Question: I imported two data tables, say, "Baseball player data" and "Baseball team data." And I created one bar chart, manipulated the horizontal categories and vertical values...colors...titles...etc. for "Baseball player data."

And then I decide to work on "Baseball team data," and after playing around with it, I come back to "Baseball player data" data table. When I come back, all the work I did on it were all deleted, and refreshed to its default setting.
Is there any way that I can retain what I've been doing on the first data table, after I changed to the other data table, other than creating two separate bar charts? Thank you
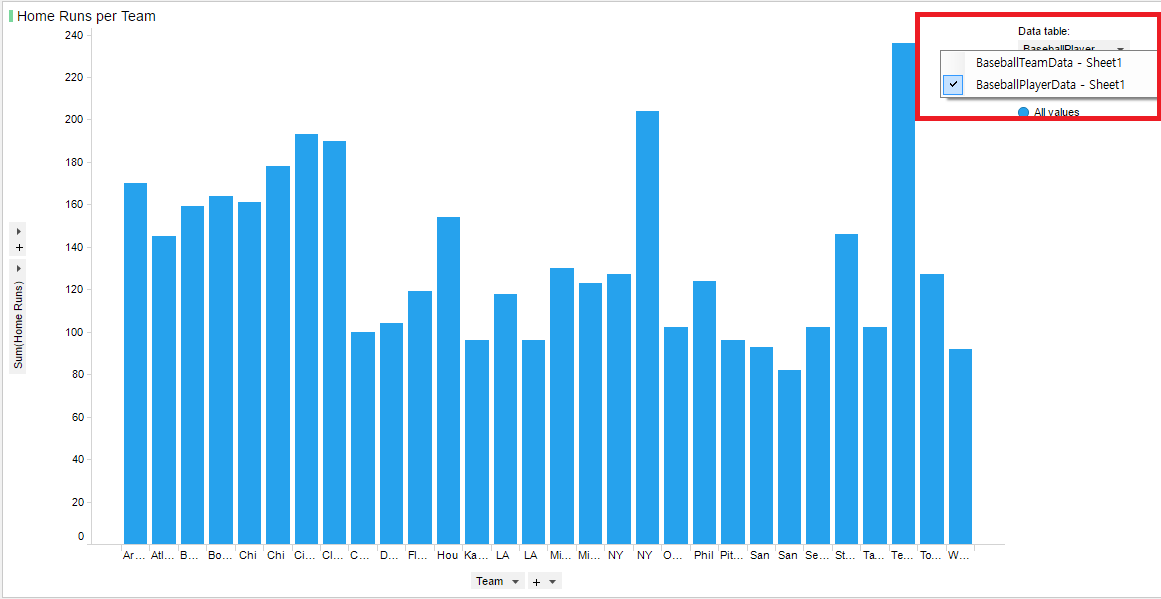
Answer: It's best practice create your analytic in this manner, but if you insist the best way to your work would be to it which can be done with this icon: <URL>
Be sure to read up on the <URL> of bookmarks.